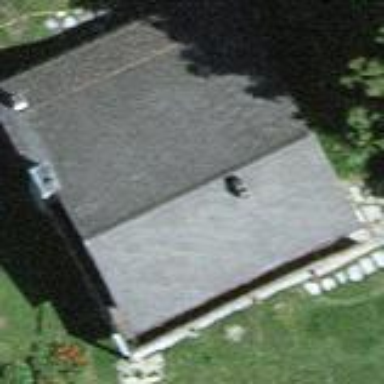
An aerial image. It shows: Simple house.